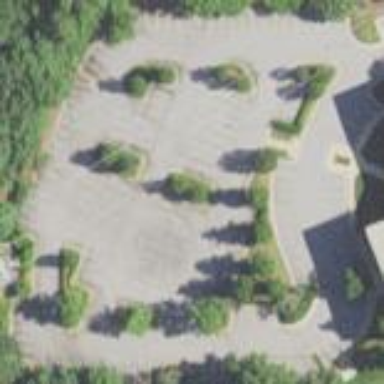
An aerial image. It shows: Parking area with asphalt surface.